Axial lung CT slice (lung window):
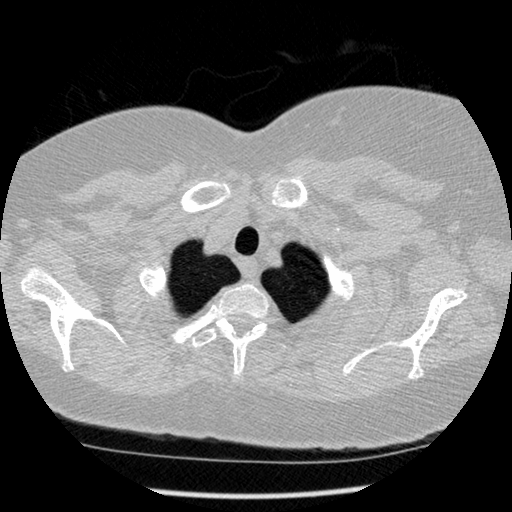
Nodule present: no